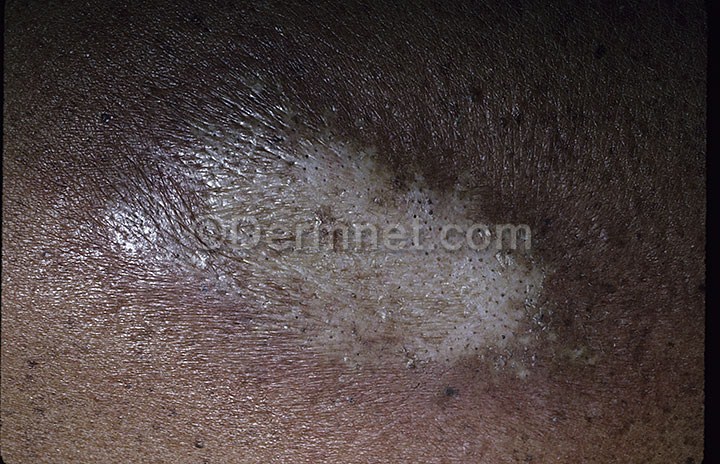
Disease: Lupus and other Connective Tissue diseases